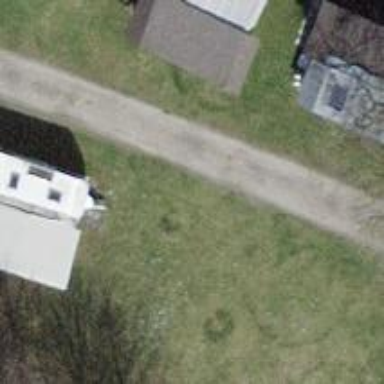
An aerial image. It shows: Driveway with fine gravel surface. This service road has grade4 tracktype.